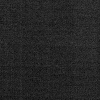
Atmospheric dust classification: dusty